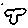
Label: bird